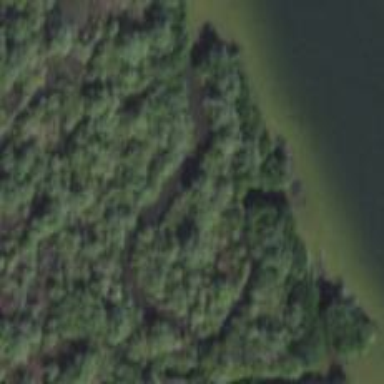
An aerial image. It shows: Beautiful mangrove wetland area.